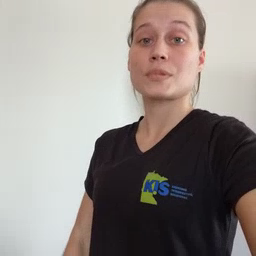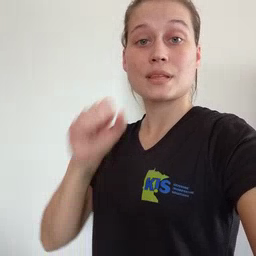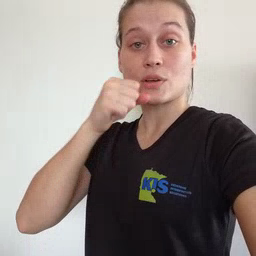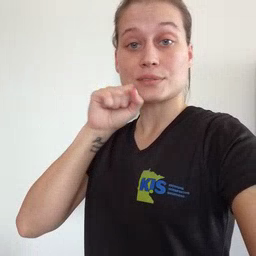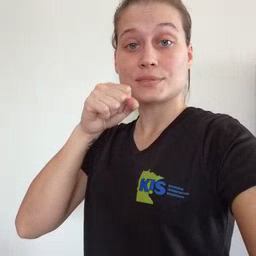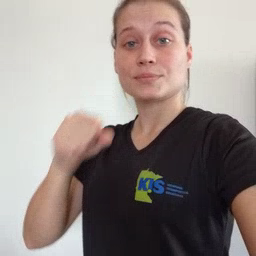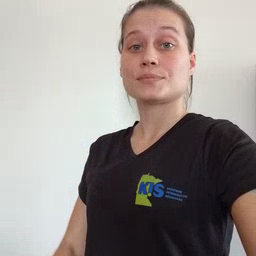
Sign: carrot